Question: I have a list of strings and I want to perform a on-the-fly shortlisting on them. I am able to do a raw match that is case-insensitve, however I need further than that. I need to make sure that when a user enters a number without commas and spaces I need to match it with my input list. I have reduced my problem set to this JS Fiddle:
<URL>
HTML
'''
<input type='text' id='textbox'></input>
<ul>
<li>foo</li>
<li>bar</li>
<li>cat</li>
<li>AB 2, 343, 1223,1</li>
<li>Happy Docking 1 2 4</li>
<li>88898889</li>
<li>12abcd34</li>
</ul>
'''
JS
'''
$('#textbox').on('keyup', function(){
keyword = $('#textbox').val();
match_pattern = new RegExp(keyword, 'gi');
$( "li" ).each(function() {
element = $(this);
if(element.text().search(match_pattern) != -1){
element.show();
} else{
element.hide();
}
});
});
'''
Now, when I type '234312231', the item 'AB 2, 343, 1223,1' should match, when input is '124' the 'Happy Docking 1 2 4' should match. However when I type '1234' nothing should match (not even the last one '12abcd34' as there are text in-between). Can someone please suggest me a regular expression for that?

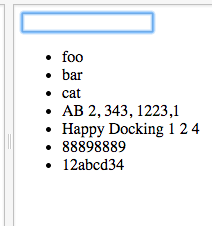
Answer: You can add a 'replace' method to get rid of ',' and spaces when looking for a match (should be applied to both 'match_pattern' and 'element.text()'):
'''
match_pattern = new RegExp(keyword.replace(/[ ,]/g, ''), 'gi');
if(element.text().replace(/[ ,]/g, '').search(match_pattern) != -1){
'''
See <URL>